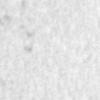
Label: no_change